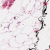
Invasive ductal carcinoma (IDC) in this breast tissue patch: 0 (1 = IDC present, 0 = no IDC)